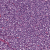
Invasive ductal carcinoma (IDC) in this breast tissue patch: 1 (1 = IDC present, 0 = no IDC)